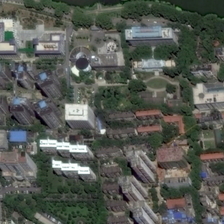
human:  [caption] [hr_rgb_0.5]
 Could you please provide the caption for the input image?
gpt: many buildings and green trees are in a school near a river .

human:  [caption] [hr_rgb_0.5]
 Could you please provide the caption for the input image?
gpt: many buildings and green trees are in a school near a river .

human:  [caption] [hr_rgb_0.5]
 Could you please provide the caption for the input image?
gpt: many buildings and green trees are in a school near a river .

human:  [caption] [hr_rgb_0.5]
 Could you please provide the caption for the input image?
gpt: many buildings and green trees are in a school near a river .

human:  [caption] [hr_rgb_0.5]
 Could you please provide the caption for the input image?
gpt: many buildings and green trees are in a school near a river .